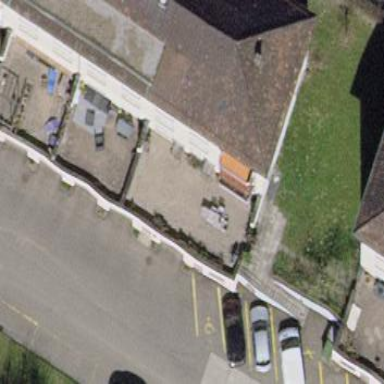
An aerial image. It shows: Building with apartments featuring tiled roof.